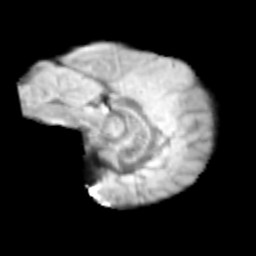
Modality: T2w
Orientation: sagittal
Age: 12
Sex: male
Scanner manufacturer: siemens
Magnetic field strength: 3 T
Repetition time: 3.8 s
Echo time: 0.07 s